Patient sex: F
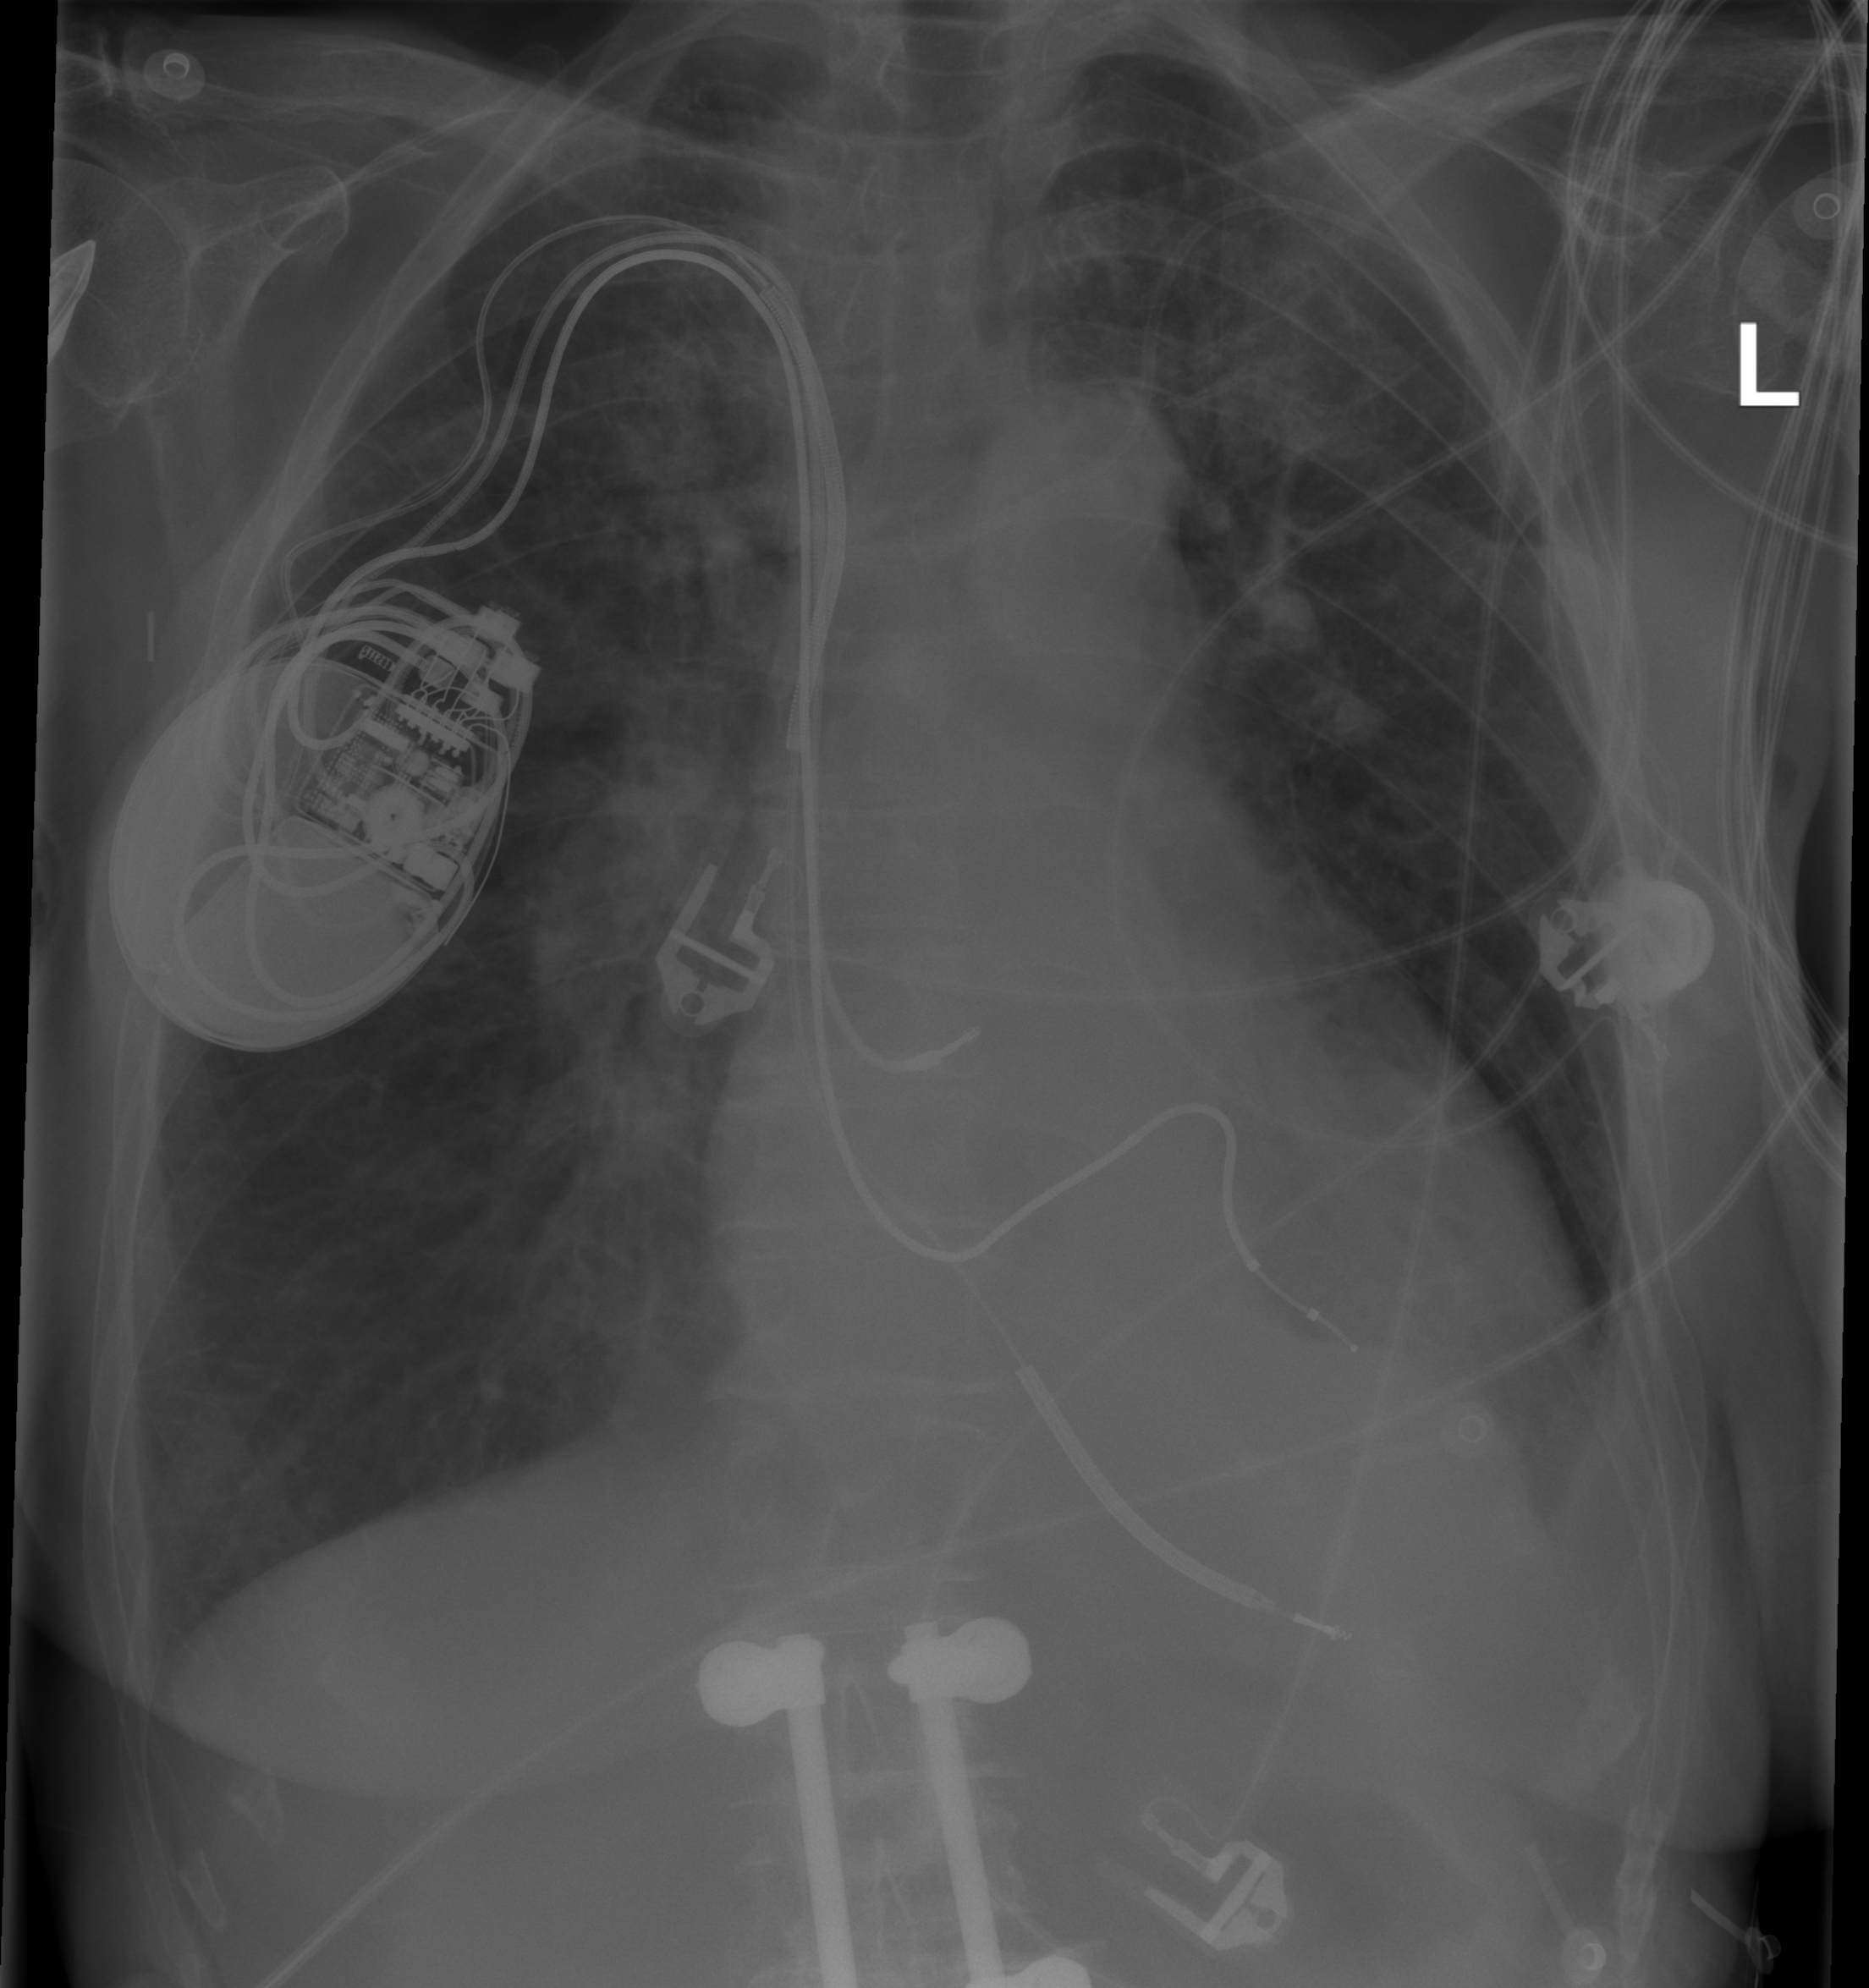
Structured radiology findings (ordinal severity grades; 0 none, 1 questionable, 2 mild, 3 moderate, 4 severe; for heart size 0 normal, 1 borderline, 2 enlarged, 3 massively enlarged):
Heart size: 2
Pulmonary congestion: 2
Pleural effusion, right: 2
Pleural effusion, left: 2
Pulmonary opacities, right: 2
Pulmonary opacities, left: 2
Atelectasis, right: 2
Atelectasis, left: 2